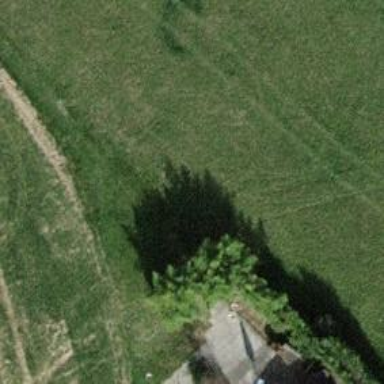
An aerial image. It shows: Area covered with grass.